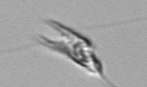
Label: Chrysochromulina_lanceolata